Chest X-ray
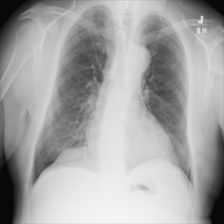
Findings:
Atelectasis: negative
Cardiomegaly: negative
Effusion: negative
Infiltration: negative
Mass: negative
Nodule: negative
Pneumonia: negative
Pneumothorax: negative
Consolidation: negative
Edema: negative
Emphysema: positive
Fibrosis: negative
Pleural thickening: negative
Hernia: negative